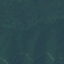
Label: Forest